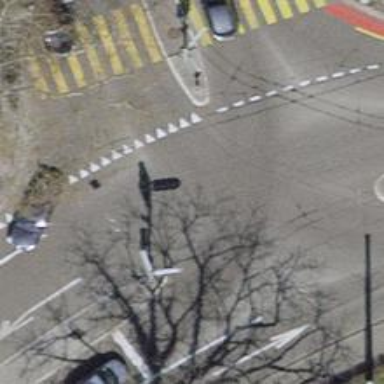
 which is classified as primary highway."